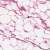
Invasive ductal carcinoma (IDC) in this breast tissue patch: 0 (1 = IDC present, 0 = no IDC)